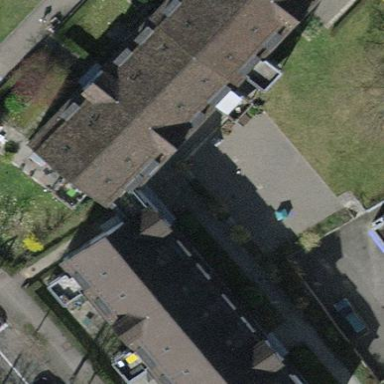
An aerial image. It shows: Gambrel-roofed building with apartments.